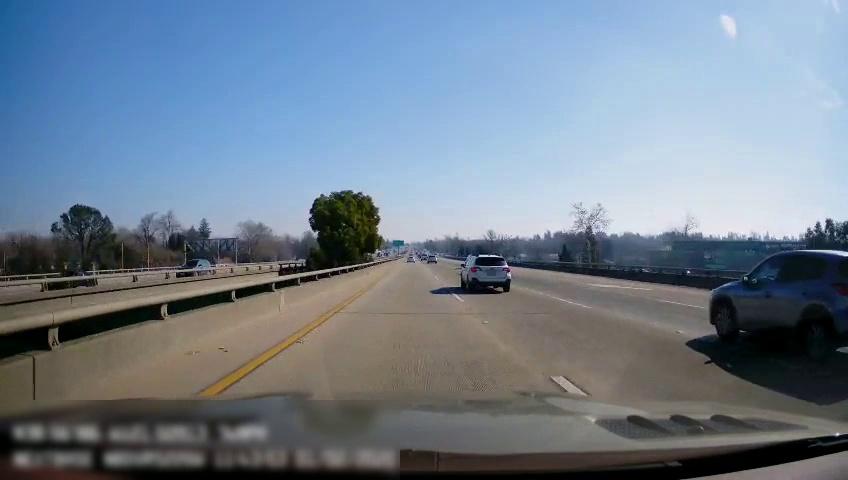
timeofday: Day
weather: Sunny
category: Drivable Space
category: Vehicles | Car
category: Vehicles | SUV
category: Drivable Space
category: Vehicles | SUV
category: Vehicles | SUV
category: Lanes | Current Lane
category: Lanes | Current Lane
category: Lanes | Alternate Lane
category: Lanes | Alternate Lane
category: Traffic | Signs
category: Traffic | Signs
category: Traffic | Signs